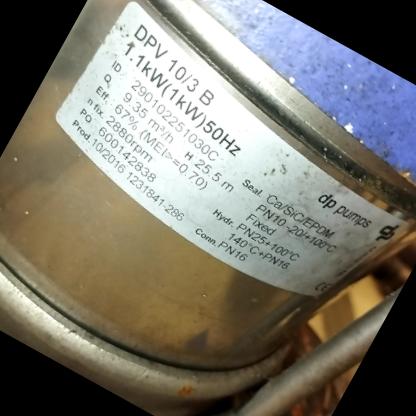
Klasa: tabliczka-znamionowa